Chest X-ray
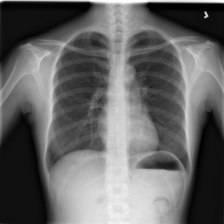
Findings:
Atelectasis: negative
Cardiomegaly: negative
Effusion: negative
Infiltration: negative
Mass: negative
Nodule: negative
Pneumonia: negative
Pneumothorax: negative
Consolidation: negative
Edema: negative
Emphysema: negative
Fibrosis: negative
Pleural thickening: negative
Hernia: negative